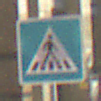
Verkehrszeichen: FussgaengerueberwegLinks
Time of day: MorningAfternoon
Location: Outdoor (Urban)
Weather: PartlyCloudy
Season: NotSpecified
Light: Natural